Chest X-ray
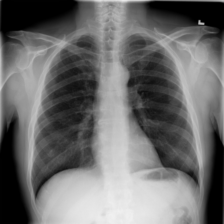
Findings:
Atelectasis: negative
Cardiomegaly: negative
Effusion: negative
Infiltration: positive
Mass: negative
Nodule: negative
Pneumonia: negative
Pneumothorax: negative
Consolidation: negative
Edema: negative
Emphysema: negative
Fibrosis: negative
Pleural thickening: negative
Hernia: negative